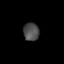
Tissue: lung
Cell type: Epithelial cells
Senescence score: 0.1583
Nuclear area (px): 277
Mean DAPI intensity: 76.282